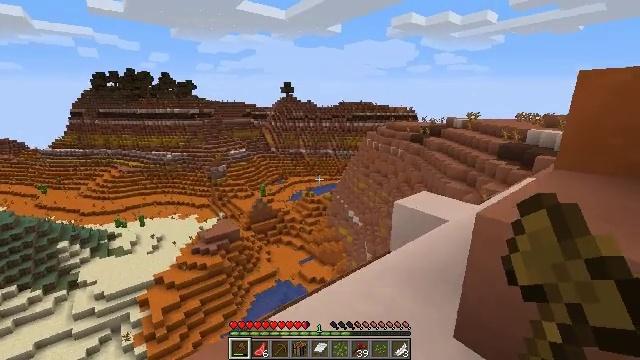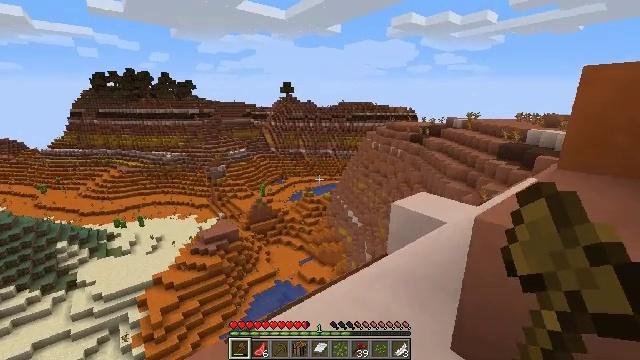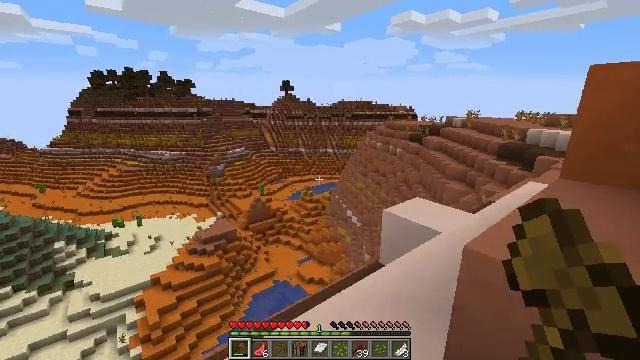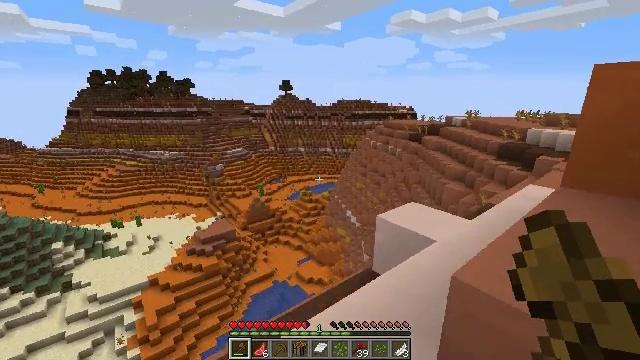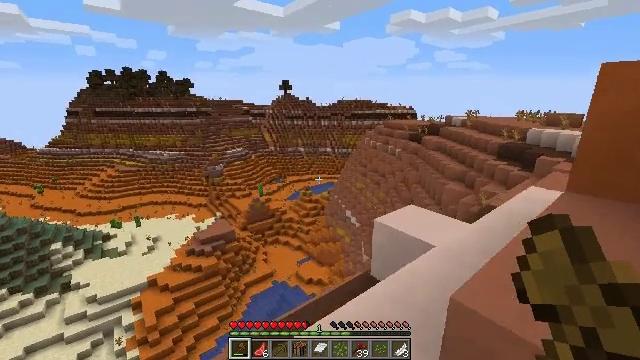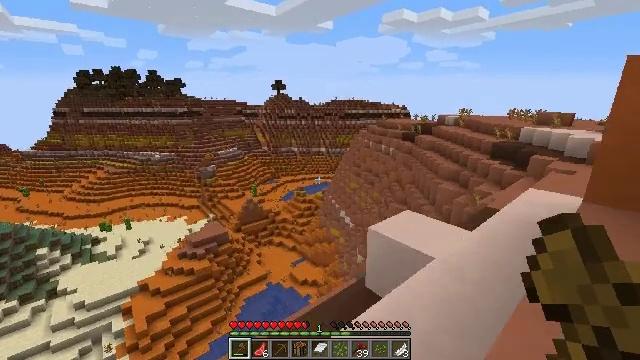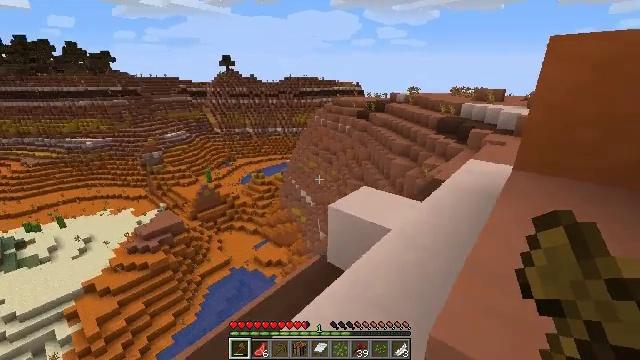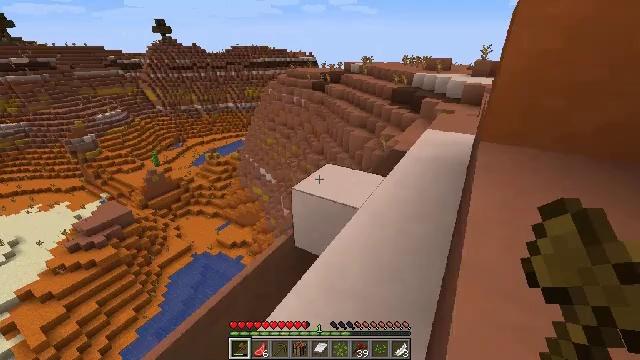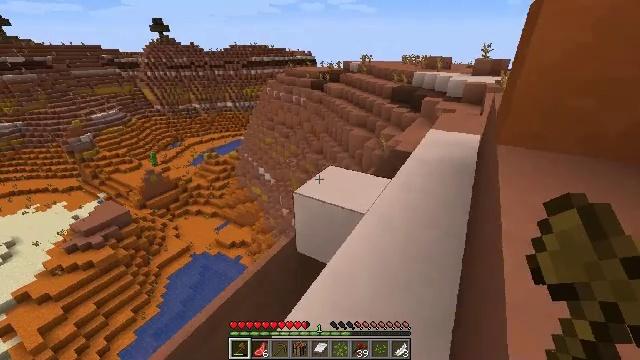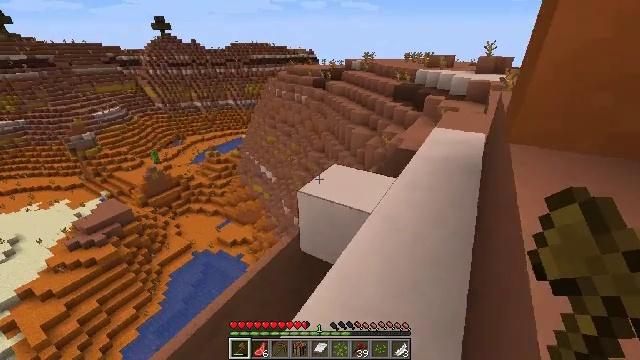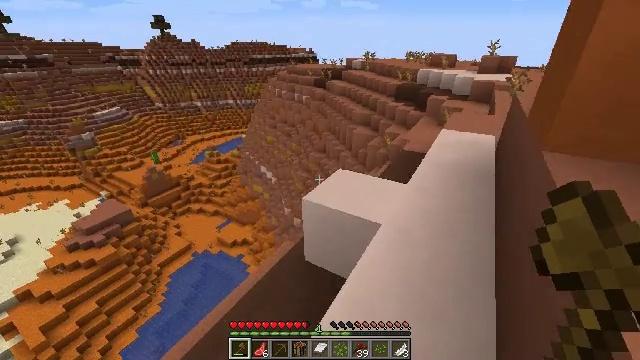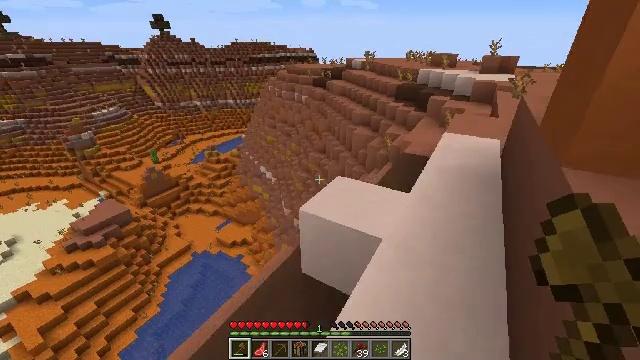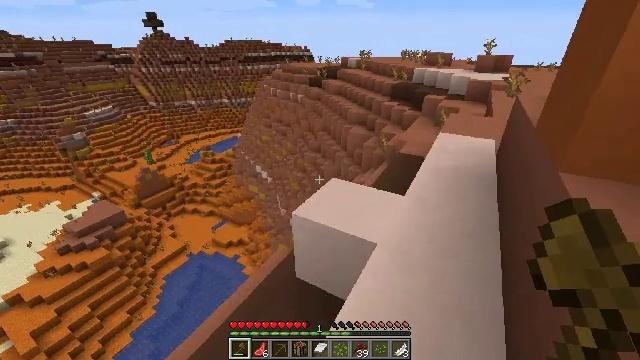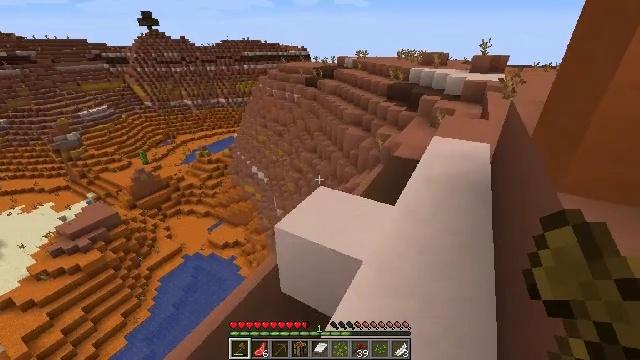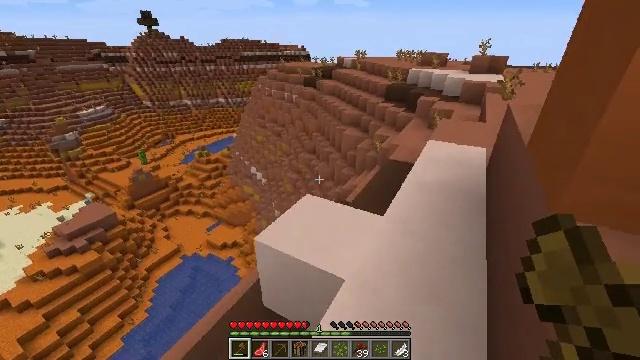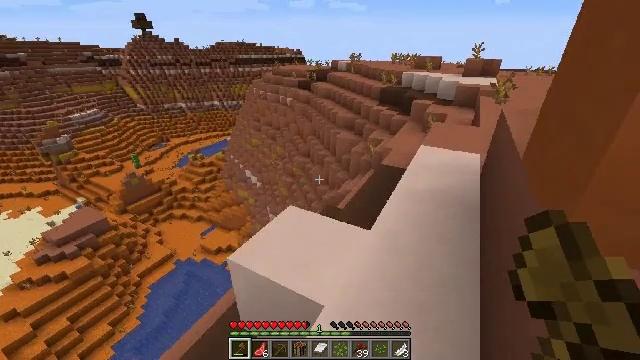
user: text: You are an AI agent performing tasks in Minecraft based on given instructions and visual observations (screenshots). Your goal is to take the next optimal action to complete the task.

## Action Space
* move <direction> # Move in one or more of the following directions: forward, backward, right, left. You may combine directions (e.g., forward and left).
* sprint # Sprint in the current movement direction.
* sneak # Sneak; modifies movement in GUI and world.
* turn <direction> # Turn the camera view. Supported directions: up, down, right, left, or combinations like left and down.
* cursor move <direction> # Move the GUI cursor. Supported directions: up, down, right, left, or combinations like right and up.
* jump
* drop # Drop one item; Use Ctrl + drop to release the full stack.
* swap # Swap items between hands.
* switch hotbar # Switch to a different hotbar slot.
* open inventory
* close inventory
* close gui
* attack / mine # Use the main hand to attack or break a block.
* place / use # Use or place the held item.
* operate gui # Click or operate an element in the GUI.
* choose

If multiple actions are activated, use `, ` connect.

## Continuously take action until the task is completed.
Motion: motion action
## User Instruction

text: Collect red sand from a desert biome.
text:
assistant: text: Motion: move forward and move right
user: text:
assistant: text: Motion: move forward and move right
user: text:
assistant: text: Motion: move forward and move right
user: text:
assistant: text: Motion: move forward
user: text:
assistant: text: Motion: move forward, turn right
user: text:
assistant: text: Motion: move forward, turn right and down
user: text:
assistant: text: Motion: move forward, turn right and down
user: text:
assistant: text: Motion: move forward
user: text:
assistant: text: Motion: move forward
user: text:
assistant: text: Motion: move forward
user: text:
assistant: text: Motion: move forward and move right
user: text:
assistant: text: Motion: move forward and move right
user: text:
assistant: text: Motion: move forward and move right
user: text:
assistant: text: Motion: move forward and move right
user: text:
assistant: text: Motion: move forward
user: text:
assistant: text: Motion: move forward, turn right and up
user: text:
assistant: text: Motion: move forward, turn right and up
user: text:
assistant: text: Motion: move forward, turn right and up
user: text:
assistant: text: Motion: move forward, turn right and up
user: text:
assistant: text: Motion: move forward, turn right
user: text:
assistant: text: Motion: move forward
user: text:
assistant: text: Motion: no_op
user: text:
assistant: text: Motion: no_op
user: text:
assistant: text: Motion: move forward
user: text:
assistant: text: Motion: move forward
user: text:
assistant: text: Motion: move forward
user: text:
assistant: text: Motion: no_op
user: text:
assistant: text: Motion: move forward
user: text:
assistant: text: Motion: move forward
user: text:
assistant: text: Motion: move forward